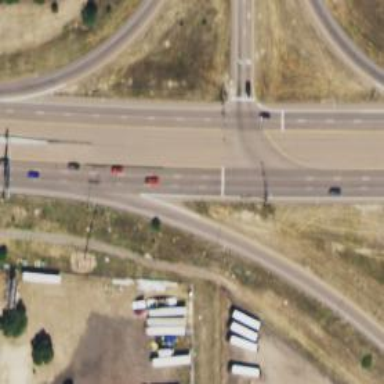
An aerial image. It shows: Trunk link highway.